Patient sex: F
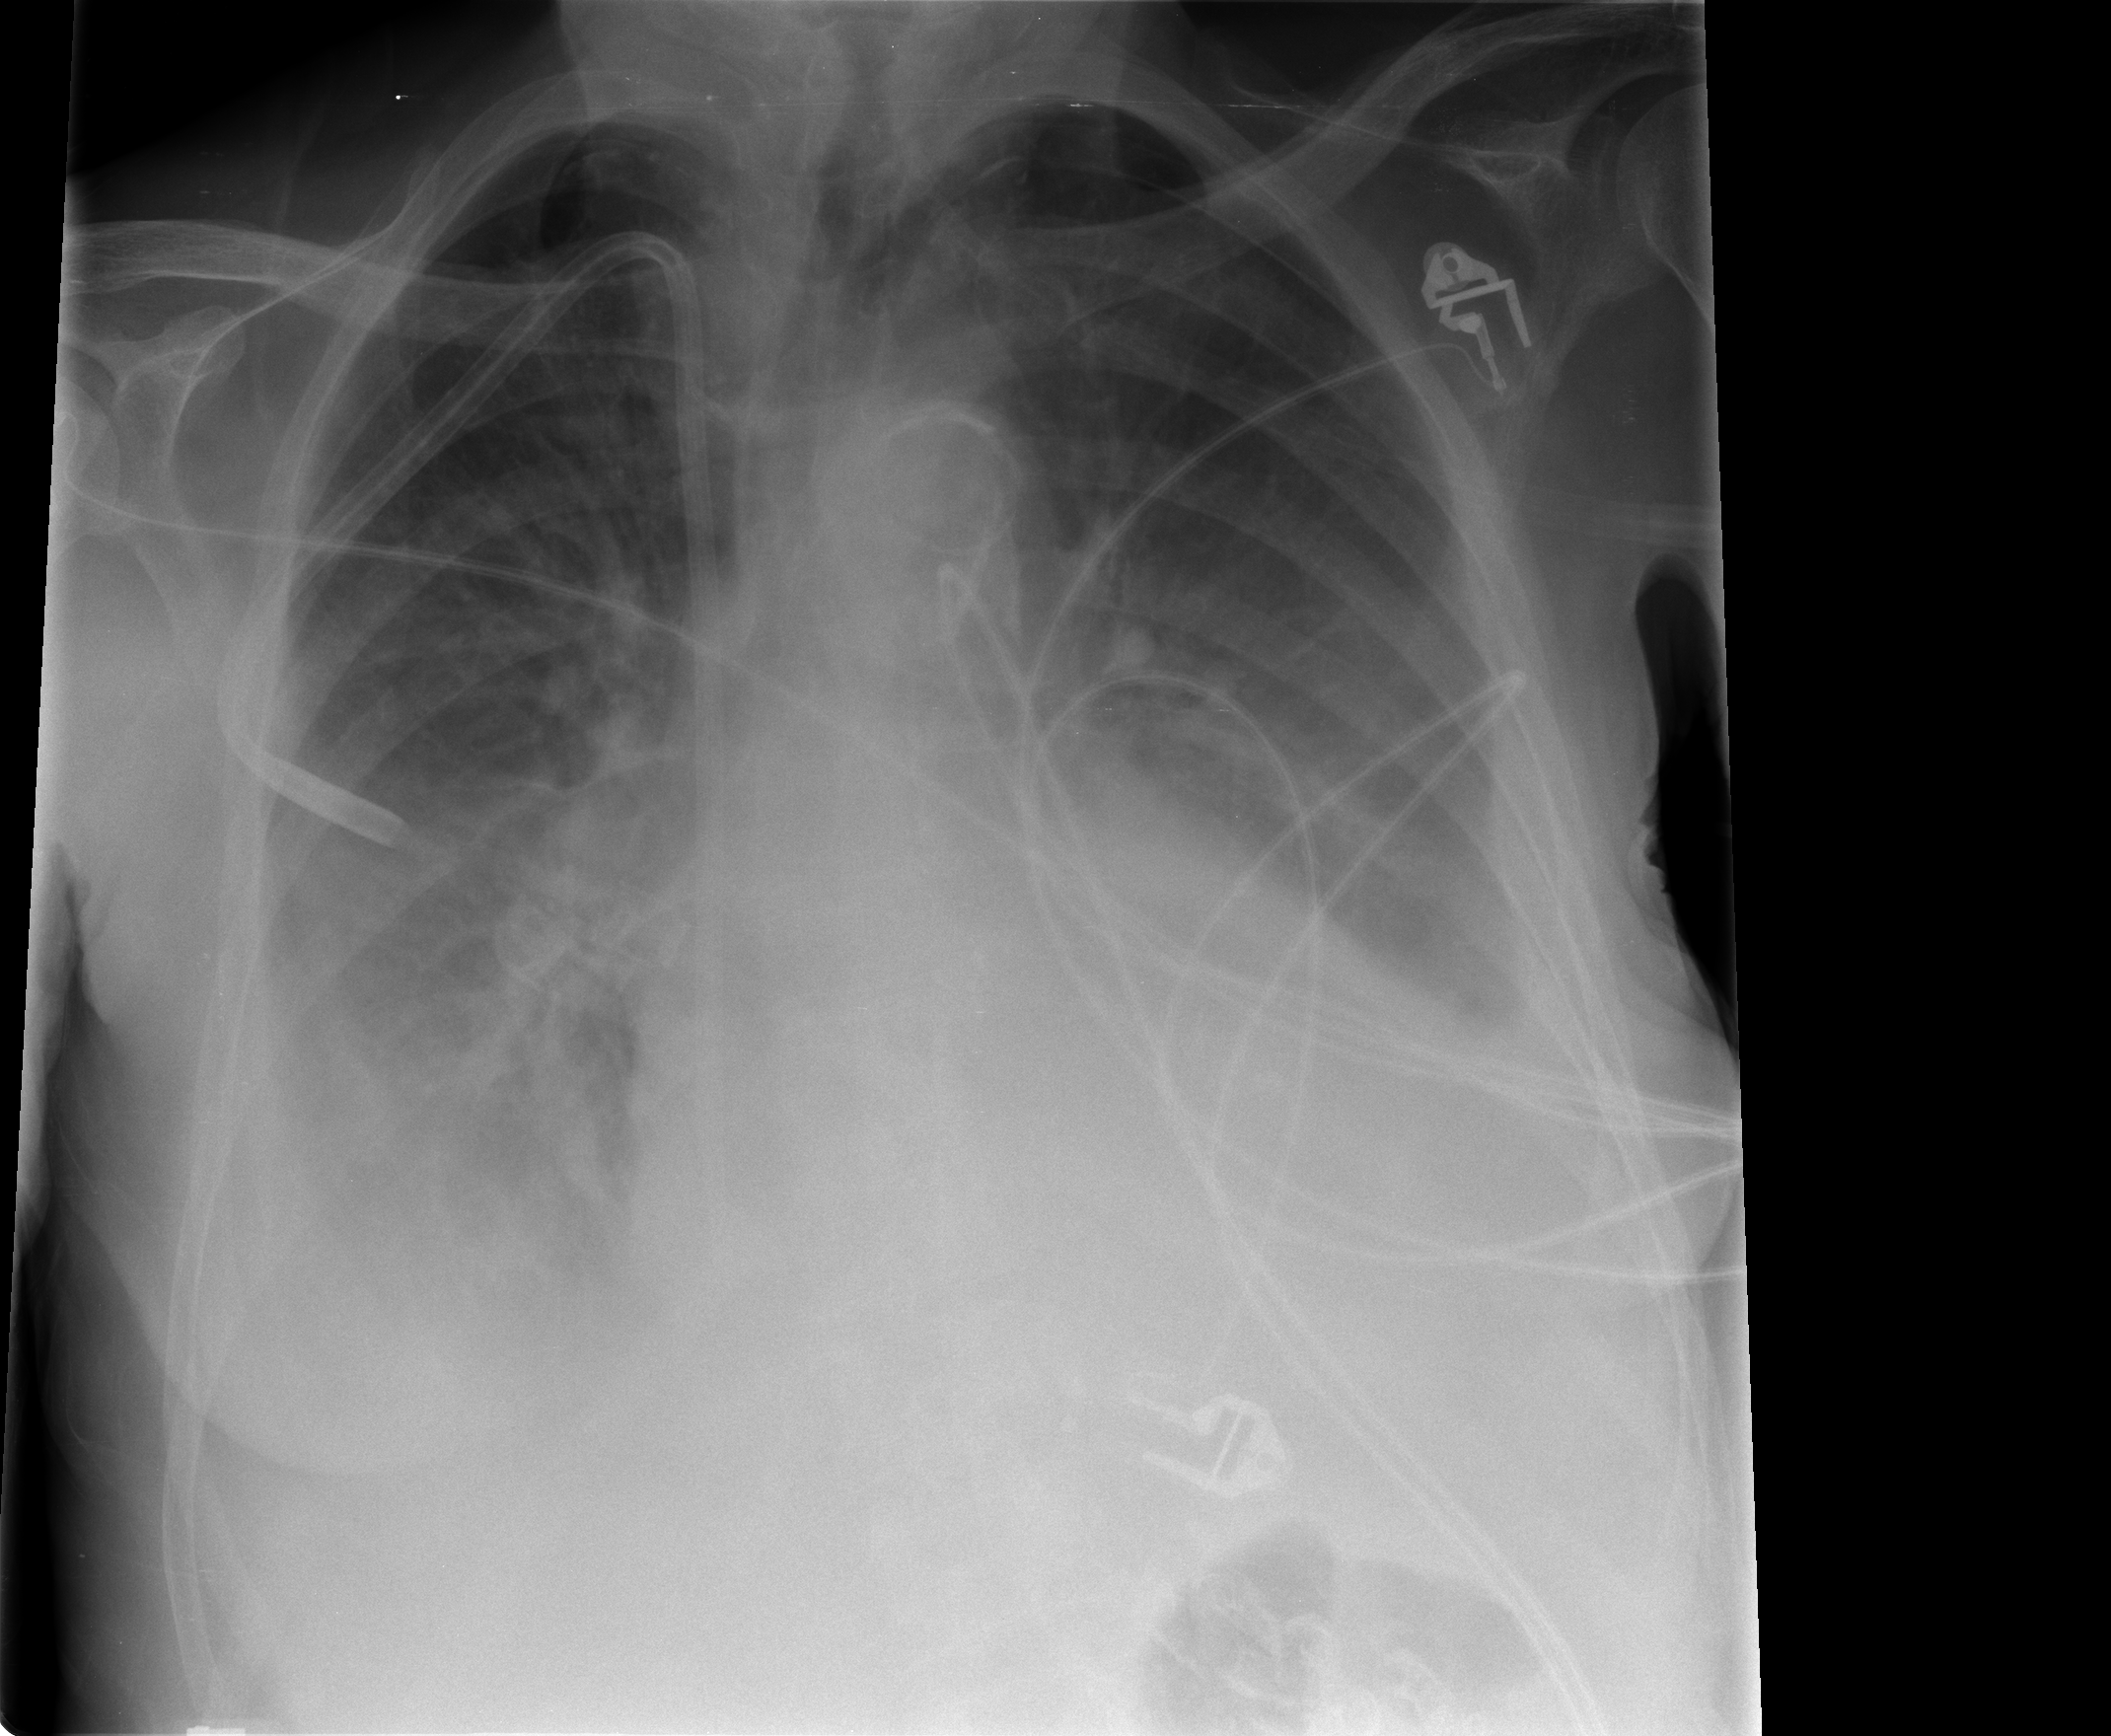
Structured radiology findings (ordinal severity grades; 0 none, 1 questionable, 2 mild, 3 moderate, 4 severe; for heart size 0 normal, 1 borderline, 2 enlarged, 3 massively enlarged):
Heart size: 2
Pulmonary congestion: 2
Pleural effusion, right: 3
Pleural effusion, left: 3
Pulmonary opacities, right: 1
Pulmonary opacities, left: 0
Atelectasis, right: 2
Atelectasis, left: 2